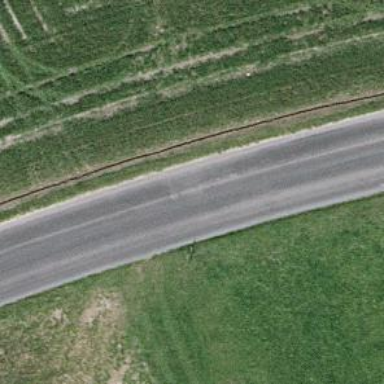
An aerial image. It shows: Unclassified road.